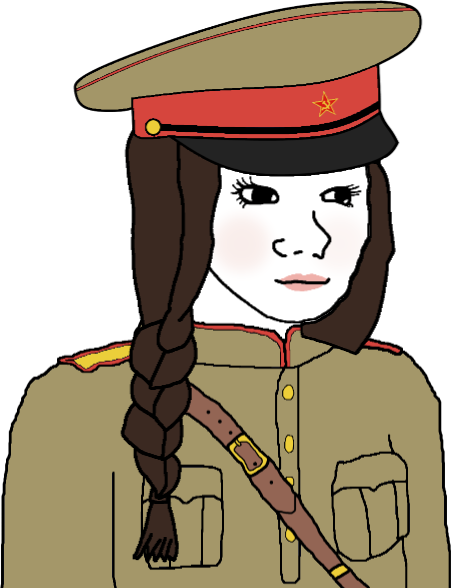
Label: 5_Trad_Wife